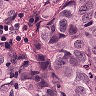
Metastatic tissue present: yes